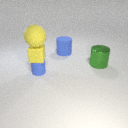
large green metal cylinder to the right of large blue rubber cylinder